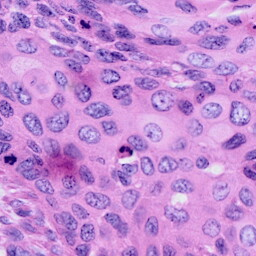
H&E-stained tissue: Cervix